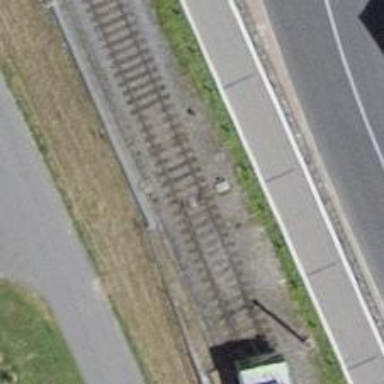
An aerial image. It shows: Railway switch.